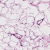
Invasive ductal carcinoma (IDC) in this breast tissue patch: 0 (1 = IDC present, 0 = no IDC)